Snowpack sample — Snodgrass Mountain, Crested Butte, Colorado (2/4/25, 12:06 PM MST)
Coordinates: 38.923, -106.968
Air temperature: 35 °F
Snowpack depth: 80 cm
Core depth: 80 cm
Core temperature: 32 °F
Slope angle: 14°, slope face: 78°
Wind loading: low
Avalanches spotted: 0
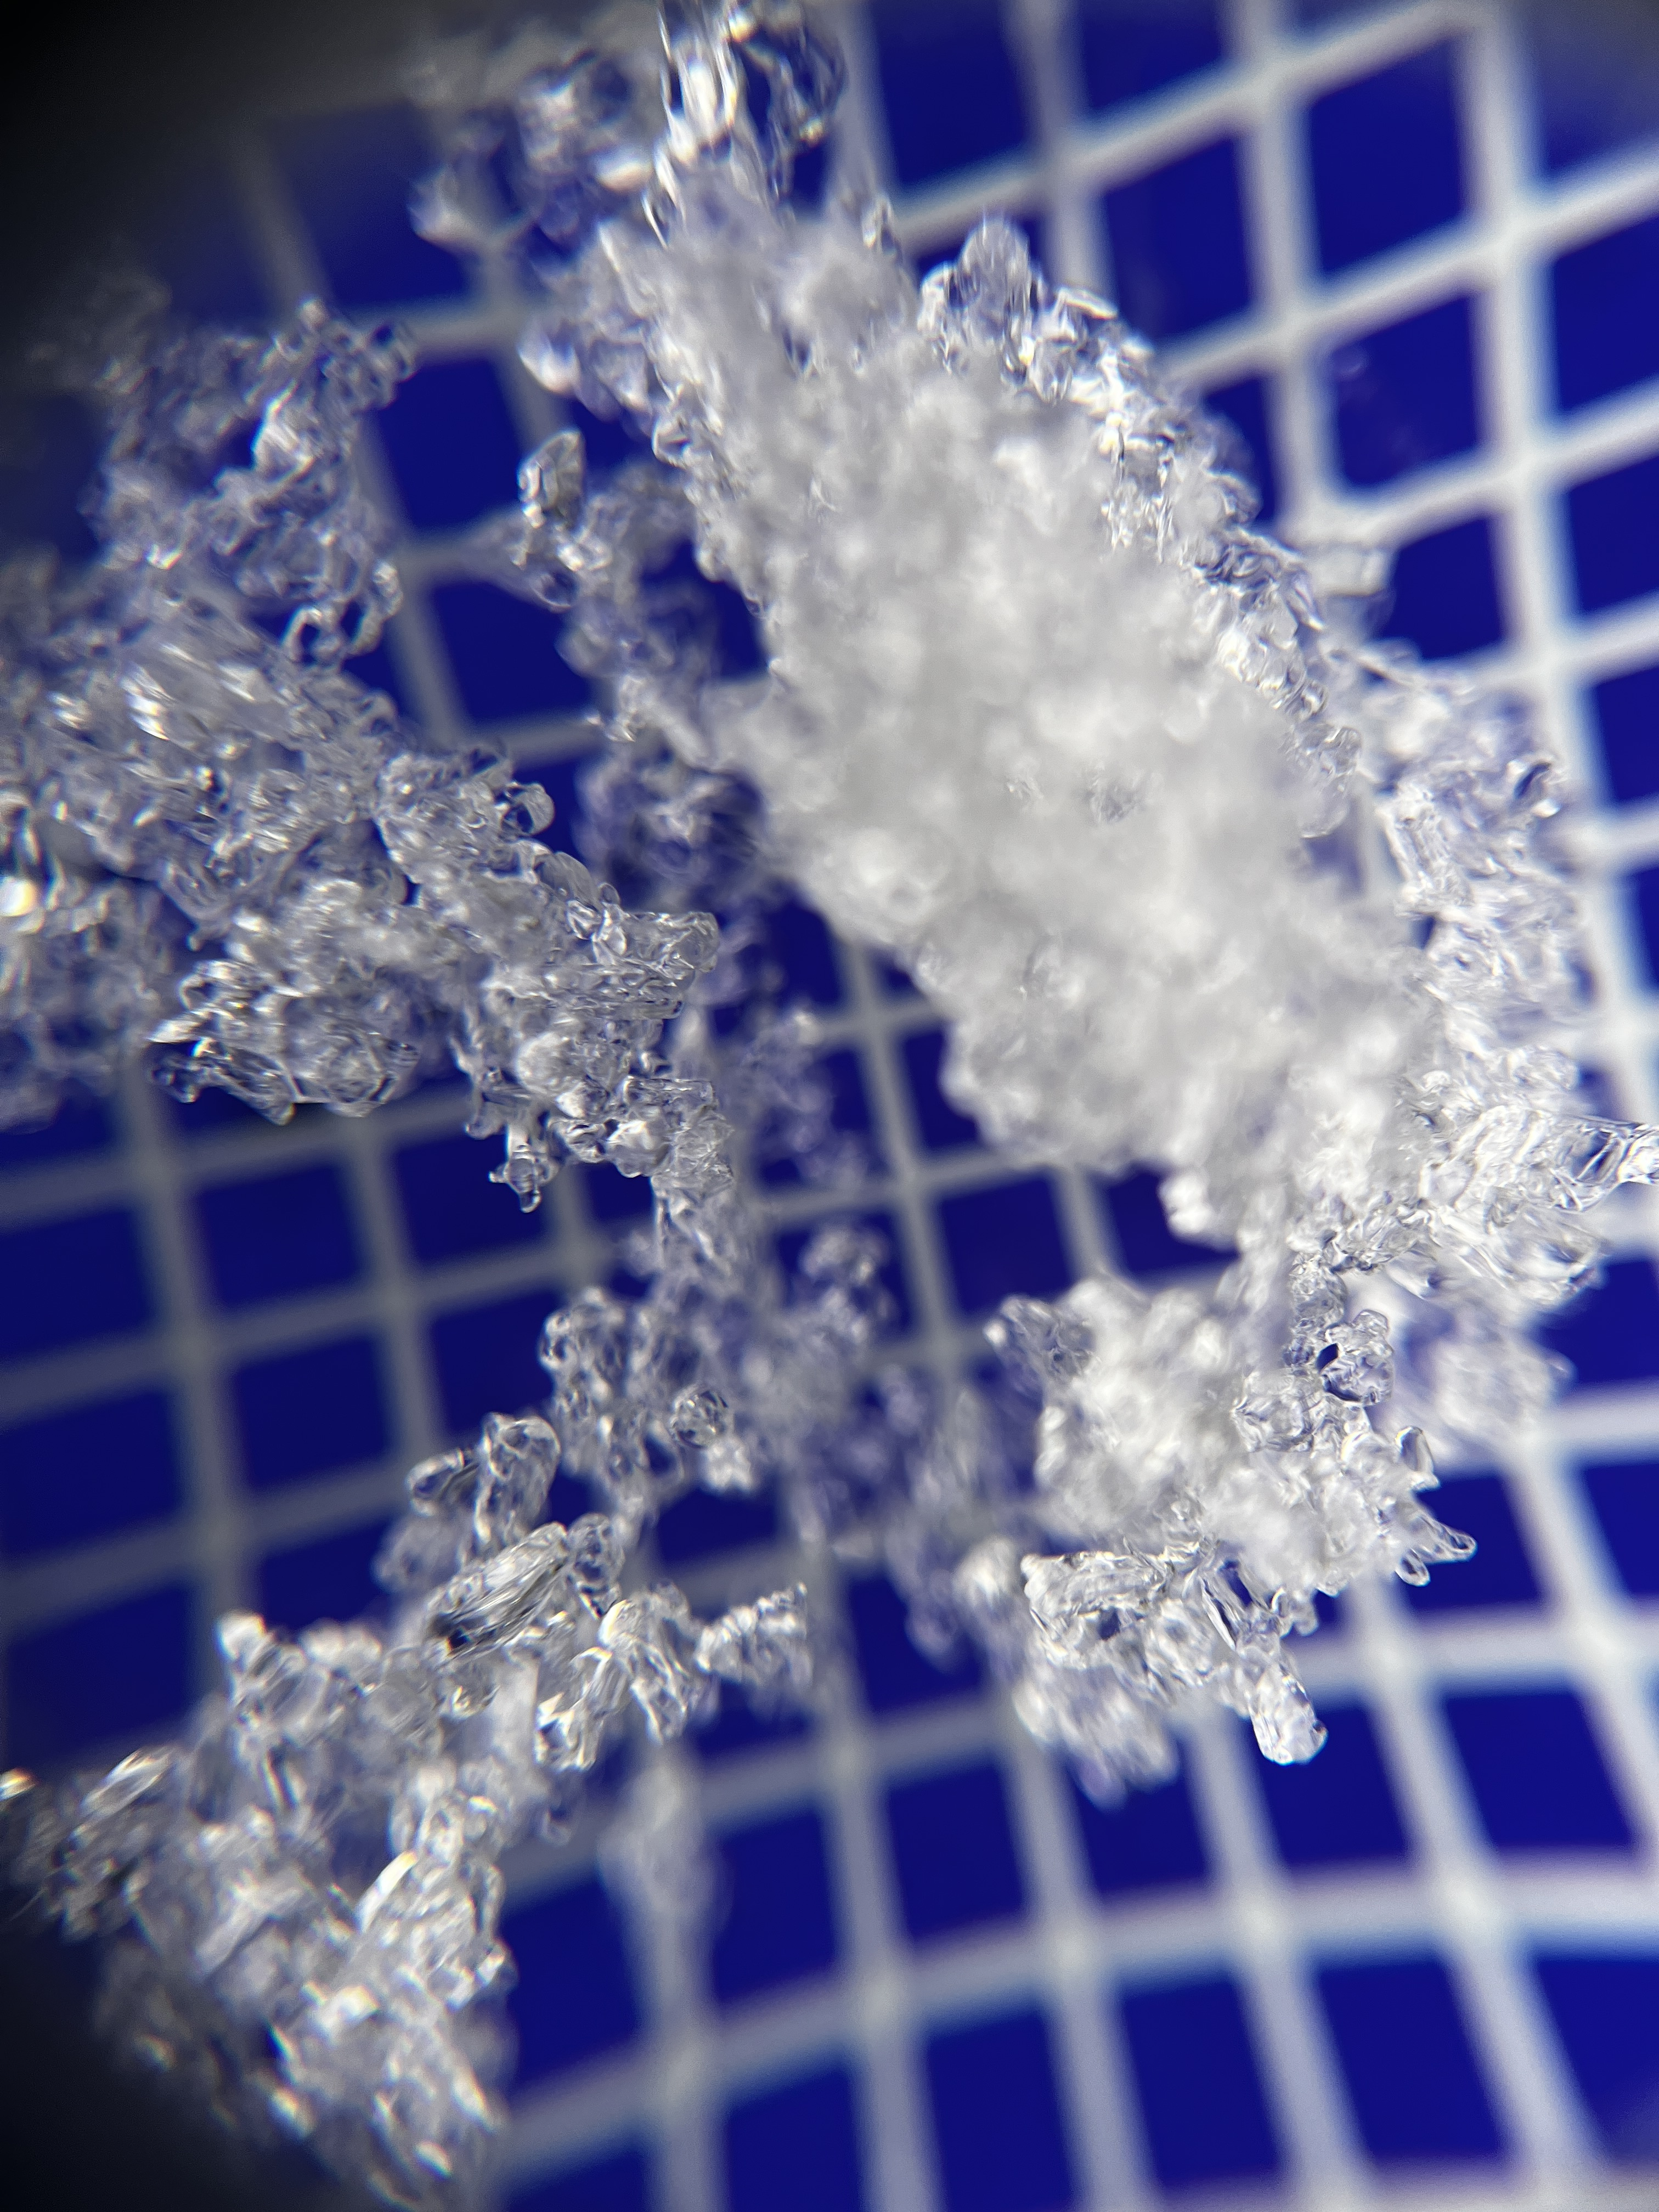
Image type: magnified_profile
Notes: No avalanches nearby, unusually warm weather for the last month reported by residents, Collected 25 yards from treeline